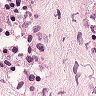
Metastatic tissue present: no